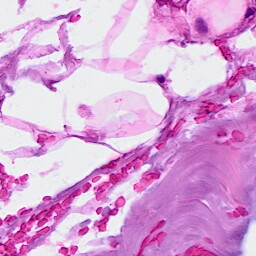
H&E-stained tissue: Breast